Interaction volume radius: 10 \u00c5
Interaction volume height: 20 \u00c5
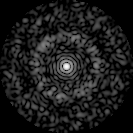
Disorder parameter: 0.8162